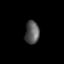
Tissue: skin
Cell type: Epithelial cells
Senescence score: 0.2326
Nuclear area (px): 317
Mean DAPI intensity: 88.423